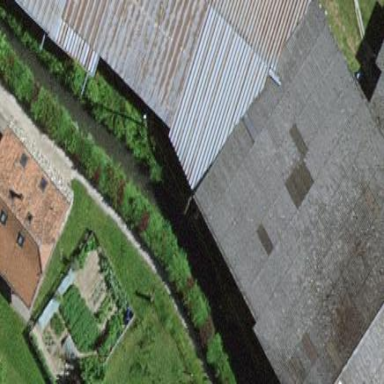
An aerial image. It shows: Garage building.